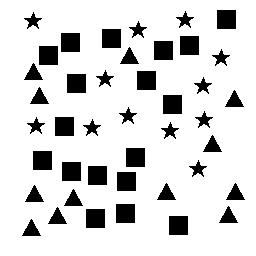
Squares: 18
Triangles: 12
Stars: 12
Total shapes: 42